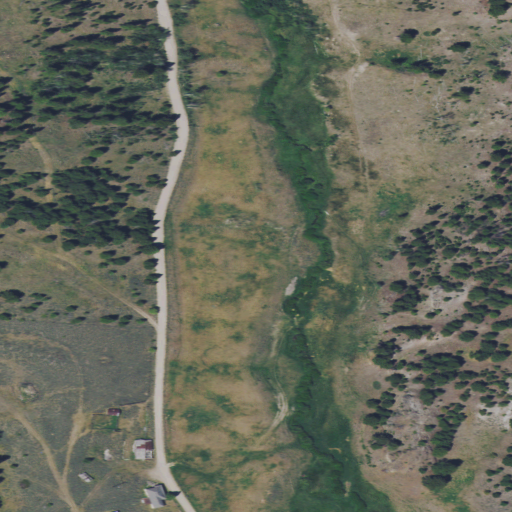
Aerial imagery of valley in Montana named Flume Gulch containing shrub, grassland, evergreen forest, and herbaceous wetlands